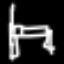
Label: bed